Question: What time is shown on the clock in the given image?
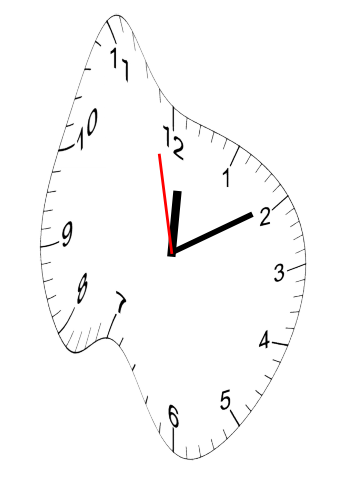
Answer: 12:09:58